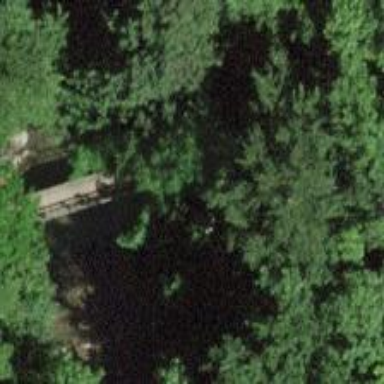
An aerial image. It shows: Path on bridge with excellent trail visibility.